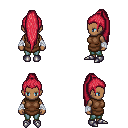
a pixel art fantasy rpg character, female body template, human, dark skin, brown tunic, teal pants, ruby red extra-long topknot hairstyle, white cloth bandages, metal boots, four views (front, back, left, right), 2x2 character sprite sheet, small pixel art, hard edges, no anti-aliasing